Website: apple
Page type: account-selection
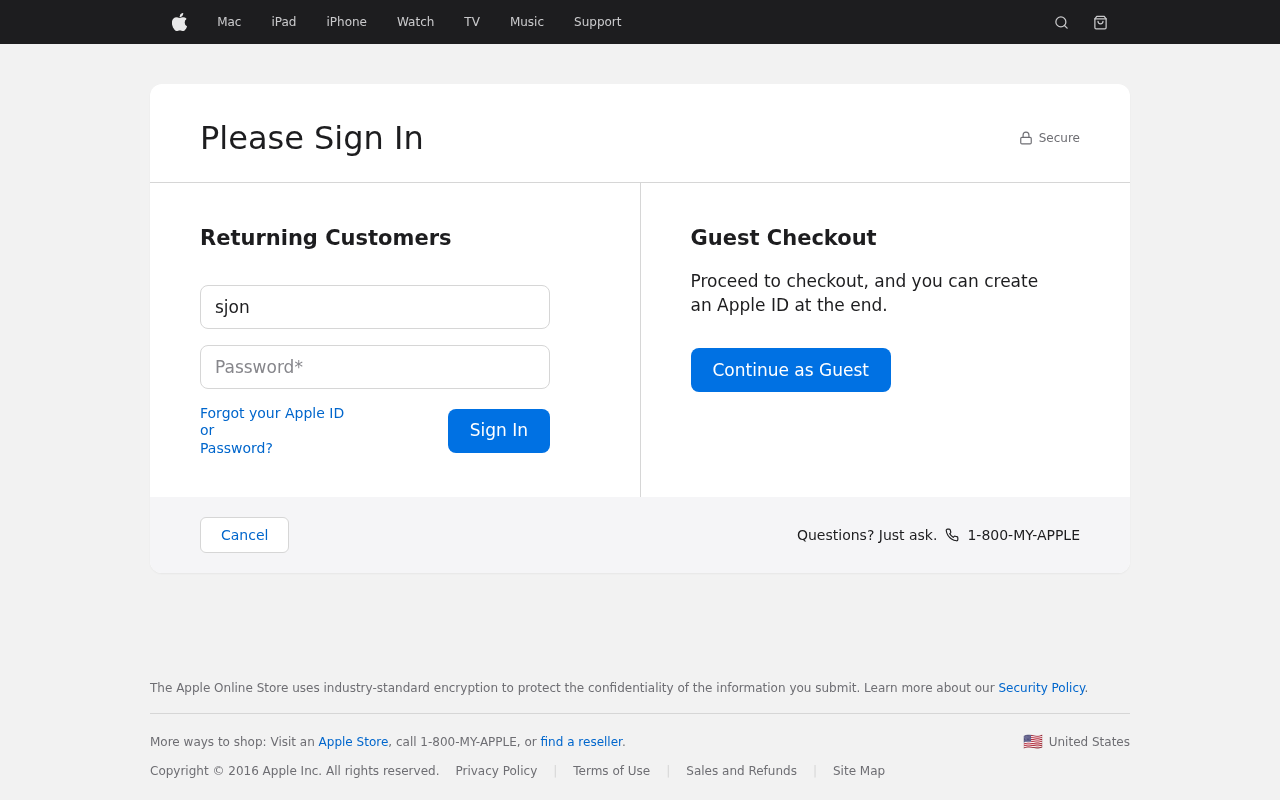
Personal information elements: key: PII_LOGIN_USERNAME
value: sjones97